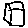
Label: square